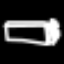
Label: squiggle